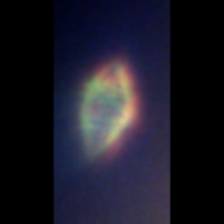
Taxon: Gyrodinium
Group: Dinoflagellates